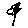
Label: flower